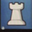
Piece: wR